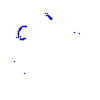
Particle: proton